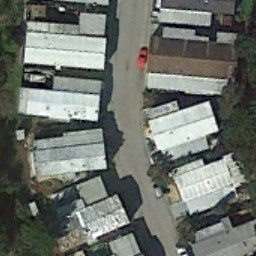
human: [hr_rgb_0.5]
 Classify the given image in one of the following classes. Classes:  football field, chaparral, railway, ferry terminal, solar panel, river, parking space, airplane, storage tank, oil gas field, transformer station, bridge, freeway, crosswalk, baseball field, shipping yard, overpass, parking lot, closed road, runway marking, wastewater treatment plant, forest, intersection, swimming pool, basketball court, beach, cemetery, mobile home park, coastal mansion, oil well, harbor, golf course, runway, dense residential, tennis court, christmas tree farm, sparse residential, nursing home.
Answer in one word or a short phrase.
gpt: mobile home park